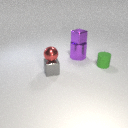
small red metal sphere above small gray metal cube